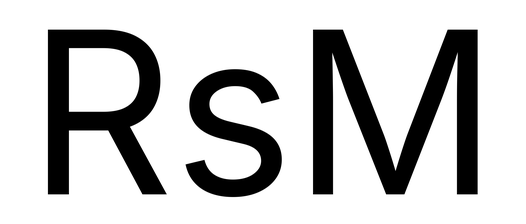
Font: Inter_Regular